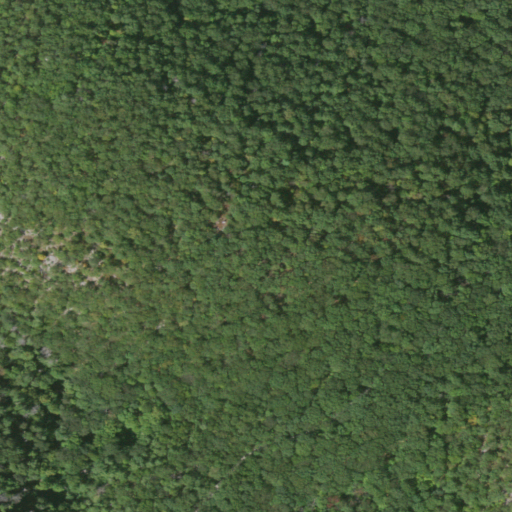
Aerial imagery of mountain in New York named Honey Hill containing deciduous forest, mixed forest, and evergreen forest